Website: macys
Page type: cross-sells
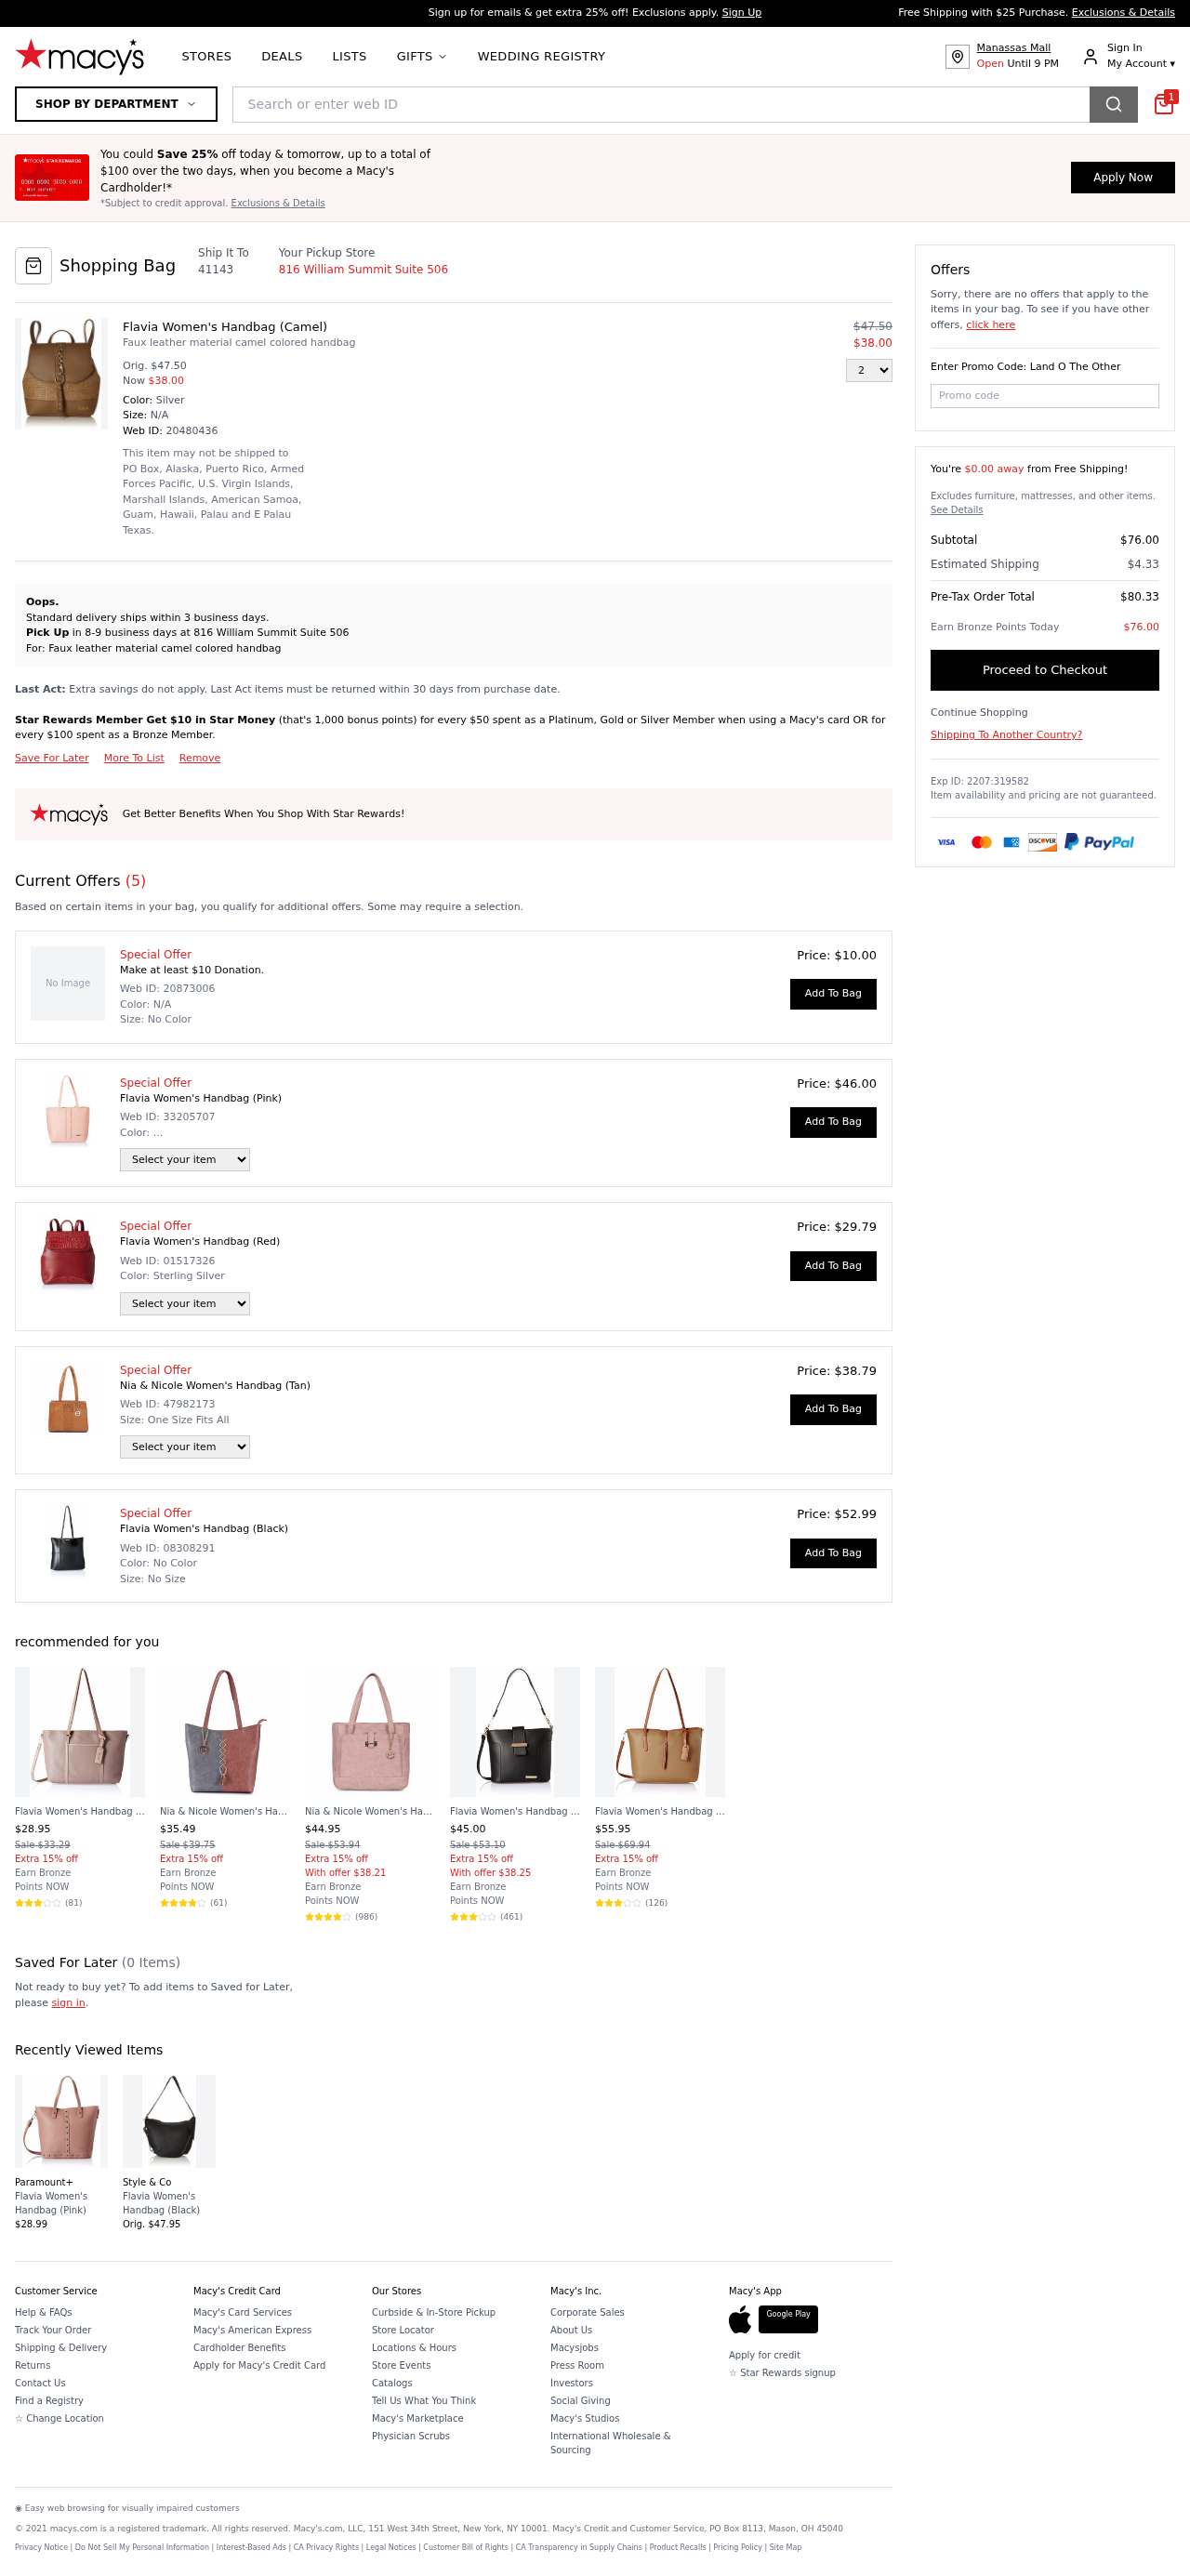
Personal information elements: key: PII_LOCATION1_STREET
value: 816 William Summit Suite 506
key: PII_POSTCODE
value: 41143
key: PII_PROMO_CODE
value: SUMMER78
Product elements: key: PRODUCT10_NAME
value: Flavia Women's Handbag (Camel)
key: PRODUCT10_NUM_RATINGS
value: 126
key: PRODUCT10_PRICE
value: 55.95
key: PRODUCT10_RATING
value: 3.8
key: PRODUCT11_NAME
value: Flavia Women's Handbag (Pink)
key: PRODUCT11_PRICE
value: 28.99
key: PRODUCT12_NAME
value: Flavia Women's Handbag (Black)
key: PRODUCT12_PRICE
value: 47.95
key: PRODUCT1_DESC
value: Faux leather material camel colored handbag
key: PRODUCT1_NAME
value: Flavia Women's Handbag (Camel)
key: PRODUCT1_PRICE
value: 38
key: PRODUCT1_QUANTITY
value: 2
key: PRODUCT2_NAME
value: Flavia Women's Handbag (Pink)
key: PRODUCT2_PRICE
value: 46
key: PRODUCT3_NAME
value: Flavia Women's Handbag (Red)
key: PRODUCT3_PRICE
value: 29.79
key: PRODUCT4_NAME
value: Nia & Nicole Women's Handbag (Tan)
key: PRODUCT4_PRICE
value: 38.79
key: PRODUCT5_NAME
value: Flavia Women's Handbag (Black)
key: PRODUCT5_PRICE
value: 52.99
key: PRODUCT6_NAME
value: Flavia Women's Handbag (Dk Pink)
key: PRODUCT6_NUM_RATINGS
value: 81
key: PRODUCT6_PRICE
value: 28.95
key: PRODUCT6_RATING
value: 3.6
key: PRODUCT7_NAME
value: Nia & Nicole Women's Handbag (Peach:: Grey)
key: PRODUCT7_NUM_RATINGS
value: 61
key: PRODUCT7_PRICE
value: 35.49
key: PRODUCT7_RATING
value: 4
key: PRODUCT8_NAME
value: Nia & Nicole Women's Handbag (Baby Pink)
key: PRODUCT8_NUM_RATINGS
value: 986
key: PRODUCT8_PRICE
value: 44.95
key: PRODUCT8_RATING
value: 4.3
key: PRODUCT9_NAME
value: Flavia Women's Handbag (Black)
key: PRODUCT9_NUM_RATINGS
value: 461
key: PRODUCT9_PRICE
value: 45
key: PRODUCT9_RATING
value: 3
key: PRODUCT1_ORIGINAL_PRICE
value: $47.50
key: PRODUCT6_ORIGINAL_PRICE
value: Sale $33.29
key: PRODUCT7_ORIGINAL_PRICE
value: Sale $39.75
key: PRODUCT8_ORIGINAL_PRICE
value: Sale $53.94
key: PRODUCT9_ORIGINAL_PRICE
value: Sale $53.10
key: PRODUCT10_ORIGINAL_PRICE
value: Sale $69.94
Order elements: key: ORDER_ID
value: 20480436
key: ORDER_NUM_OFFERS
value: (5)
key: ORDER_FREE_SHIPPING_THRESHOLD
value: $0.00 away
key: ORDER_SUBTOTAL
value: $76.00
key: ORDER_SHIPPING_COST
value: $4.33
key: ORDER_TOTAL
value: $80.33
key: ORDER_POINTS_EARNED
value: $76.00
Search elements: key: HEADER_SEARCH
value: Search or enter web ID
Other elements: key: SAVED_NUM_ITEMS
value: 0